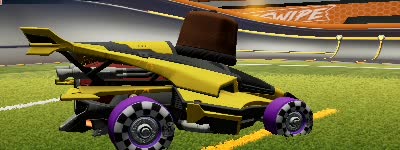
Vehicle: aftershock